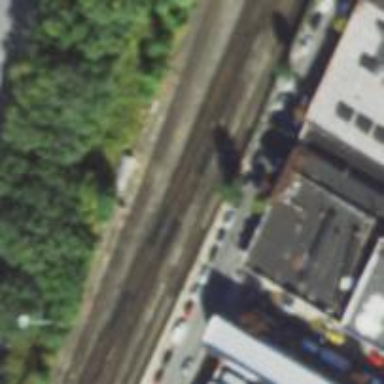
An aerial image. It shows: Electrified railway with rail tracks.